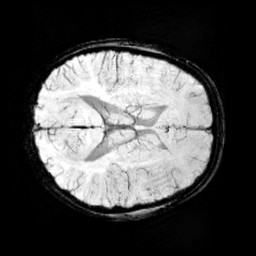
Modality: minIP
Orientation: axial
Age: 11
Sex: female
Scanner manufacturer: siemens
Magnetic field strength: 3 T
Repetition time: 0.027 s
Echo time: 0.02 s